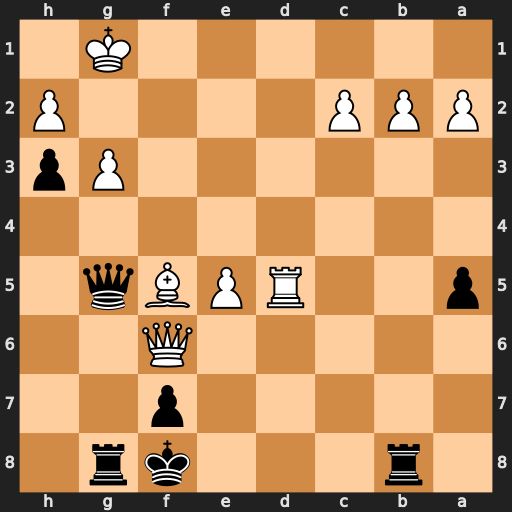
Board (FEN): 1r3kr1/5p2/5Q2/p2RPBq1/8/6Pp/PPP4P/6K1
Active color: b
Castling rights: -
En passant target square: -
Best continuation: Qe3+ Kf1 Qf3+